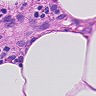
Metastatic tissue present: no